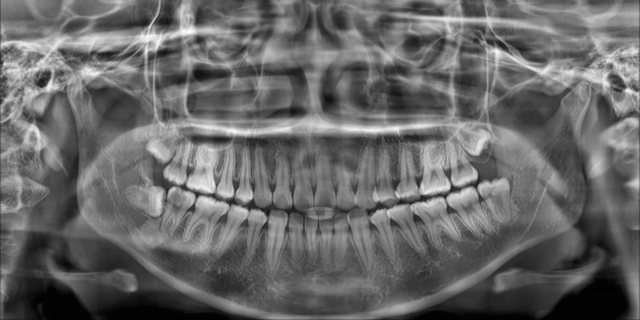
adult